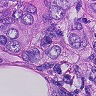
Metastatic tissue present: yes